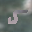
Label: 5